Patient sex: M
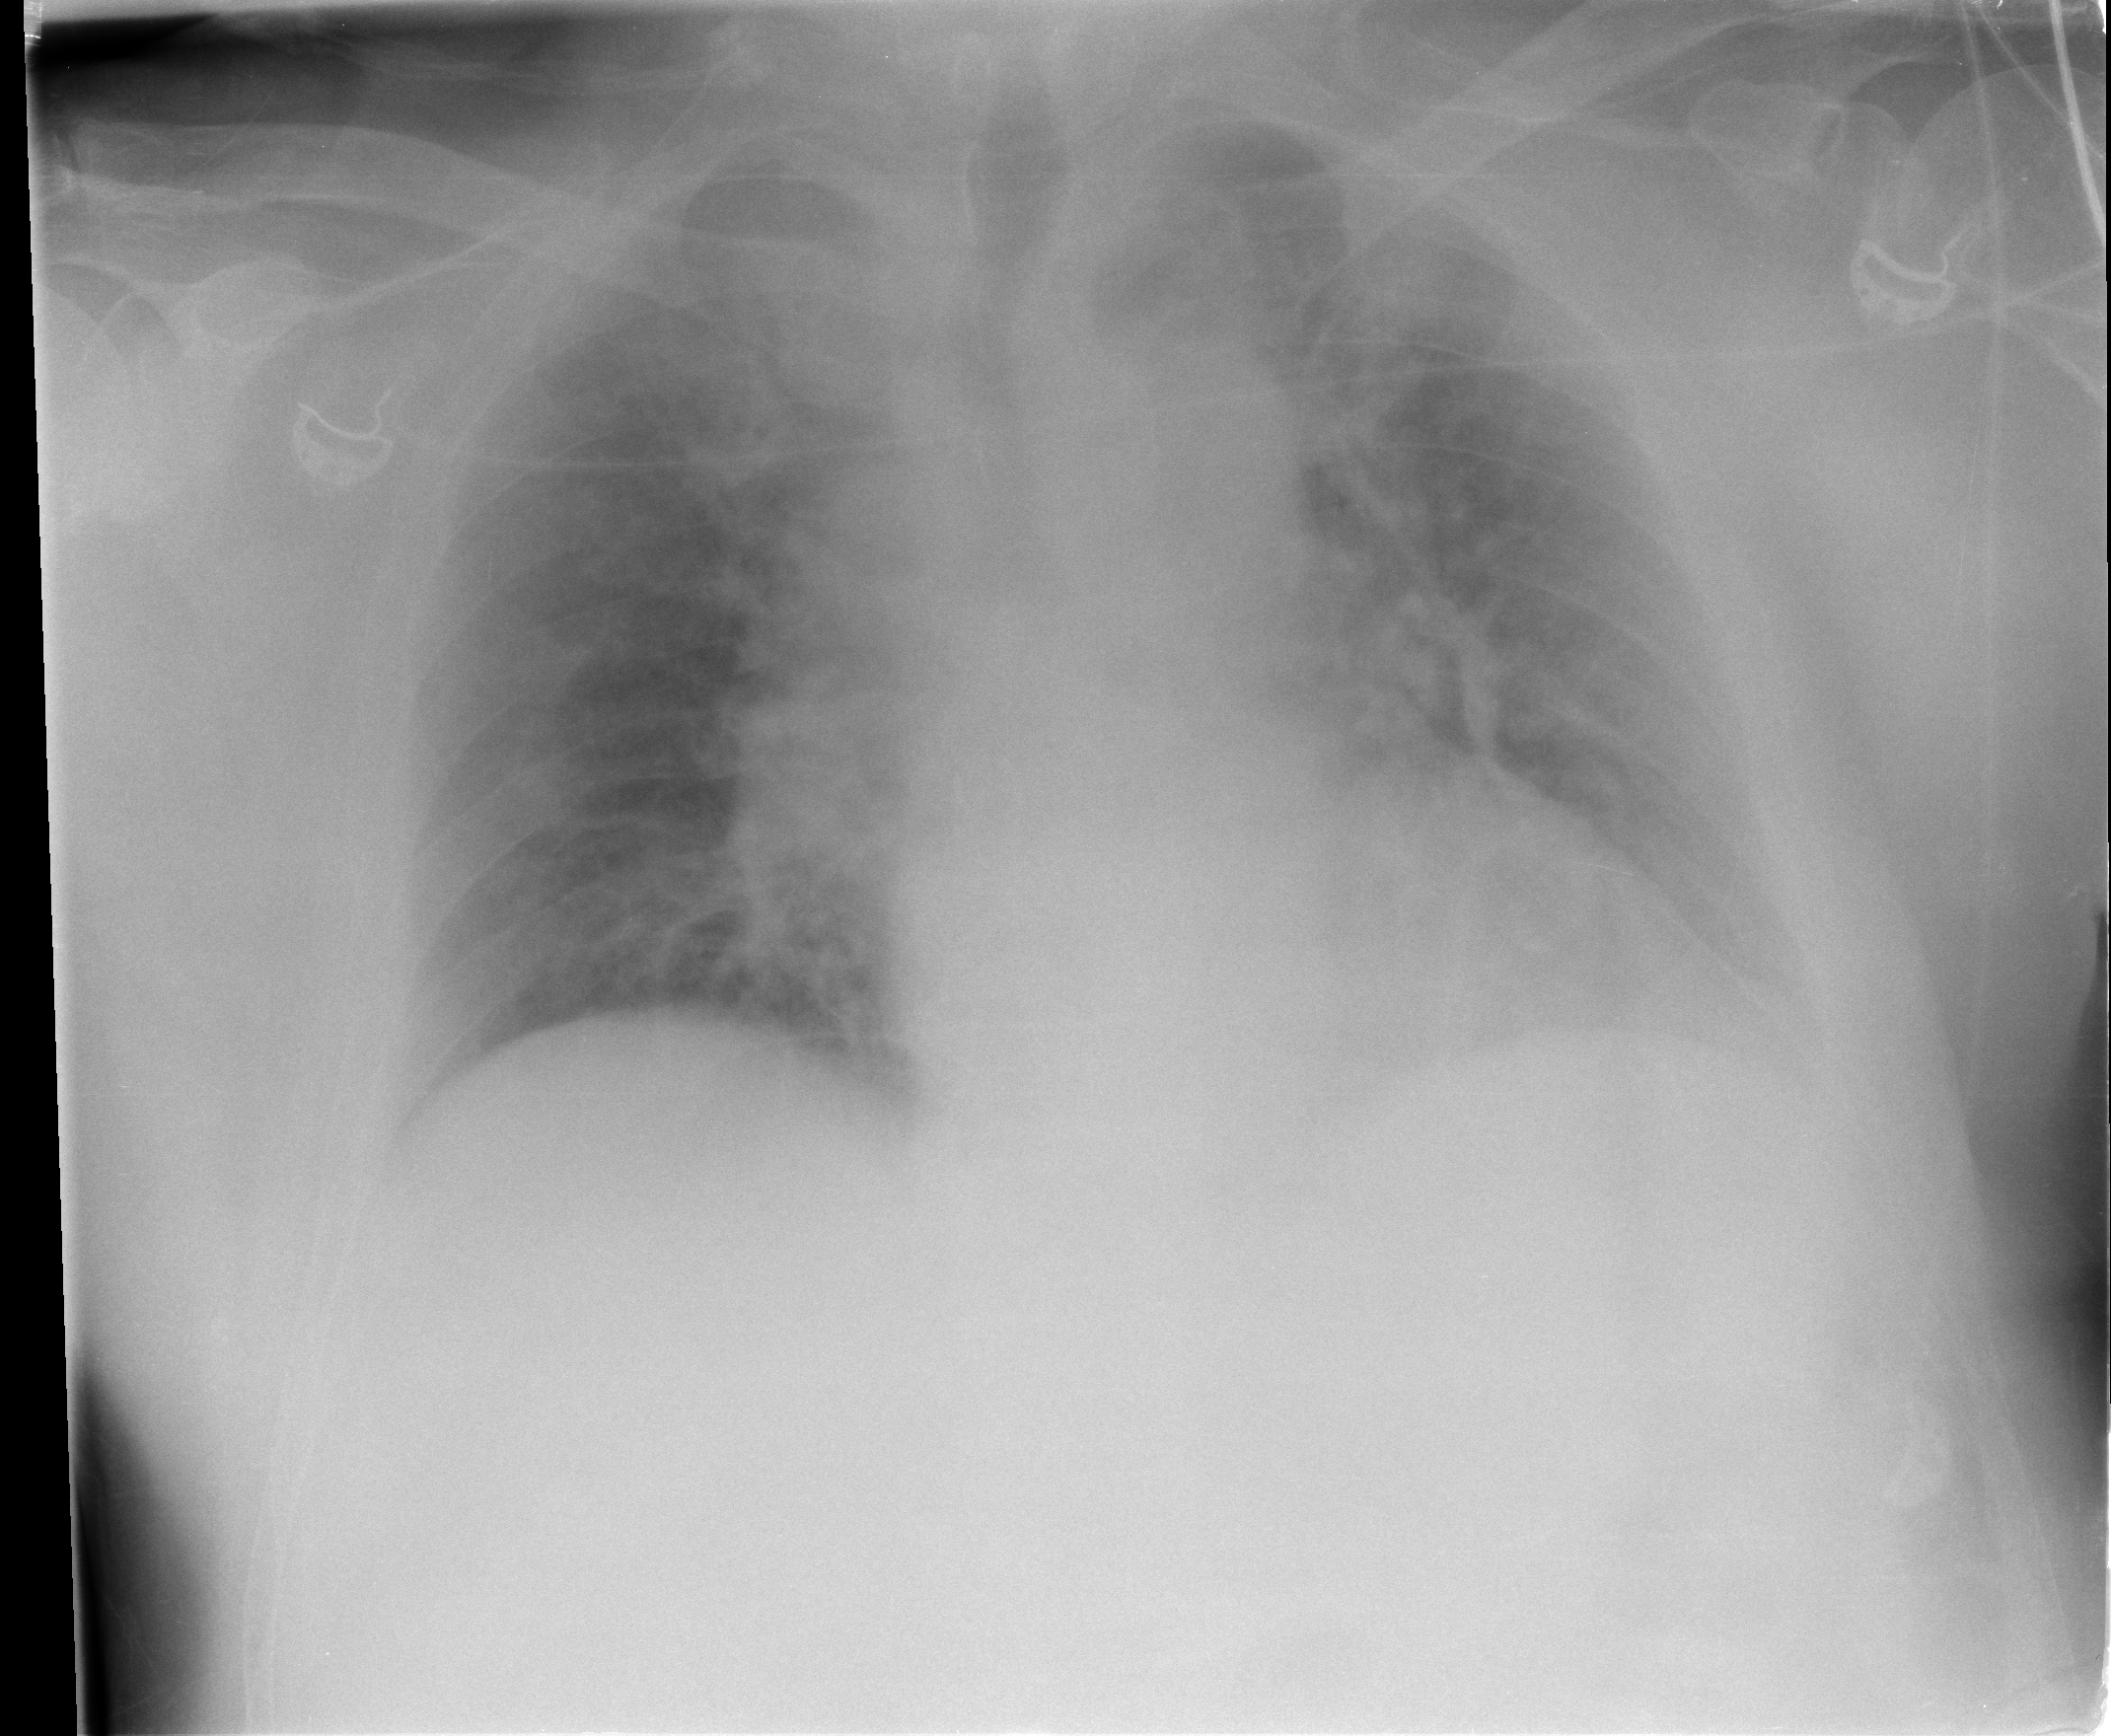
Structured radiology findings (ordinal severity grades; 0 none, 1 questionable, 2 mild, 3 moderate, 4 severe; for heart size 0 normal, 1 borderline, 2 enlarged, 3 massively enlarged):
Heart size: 0
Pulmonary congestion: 2
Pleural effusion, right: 0
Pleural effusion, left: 1
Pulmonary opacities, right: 0
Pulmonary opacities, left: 0
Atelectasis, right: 0
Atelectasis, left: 2